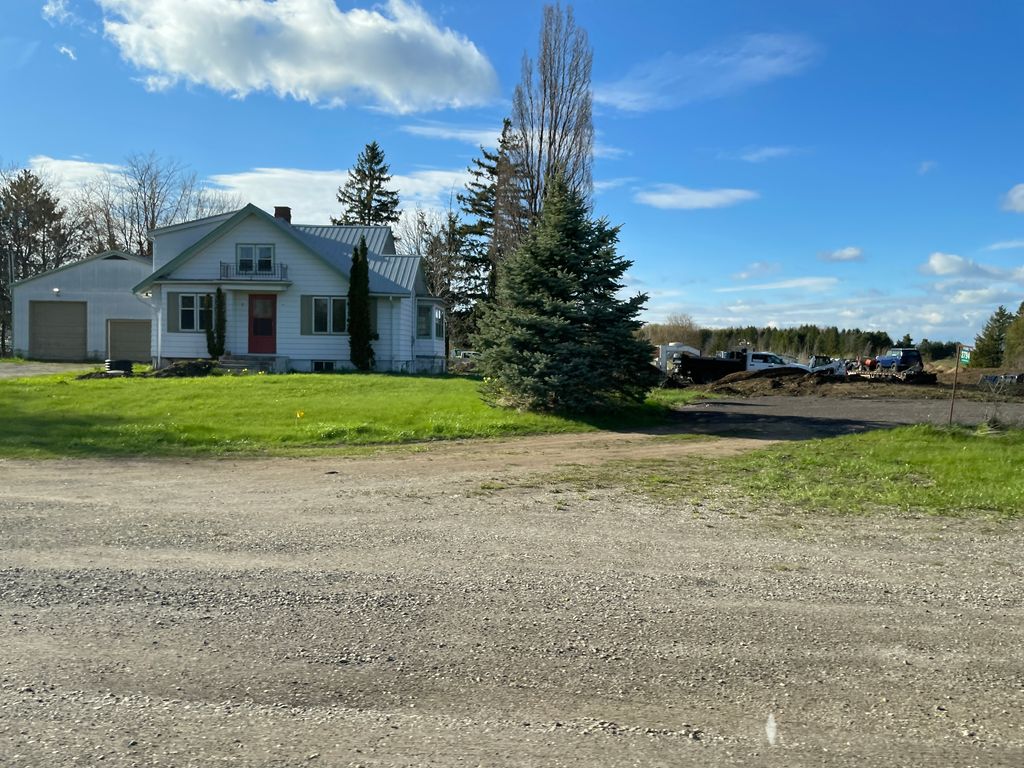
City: kitchener-waterloo